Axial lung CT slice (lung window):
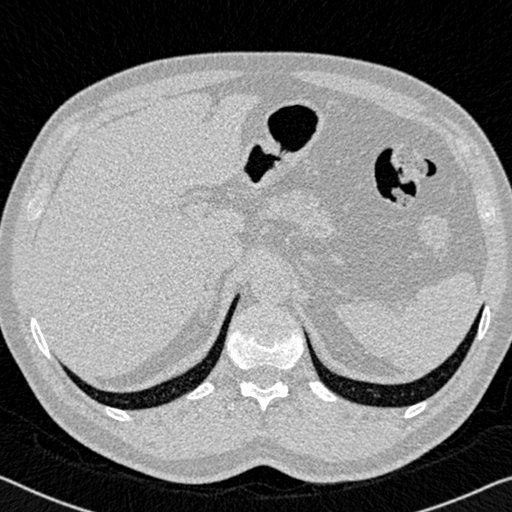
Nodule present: no